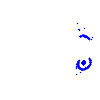
Particle: electron